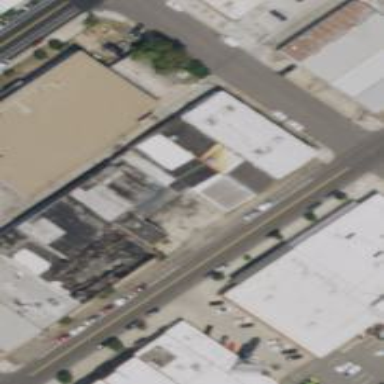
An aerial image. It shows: Commercial building with dark grey roof.